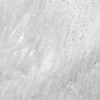
Label: not_dusty